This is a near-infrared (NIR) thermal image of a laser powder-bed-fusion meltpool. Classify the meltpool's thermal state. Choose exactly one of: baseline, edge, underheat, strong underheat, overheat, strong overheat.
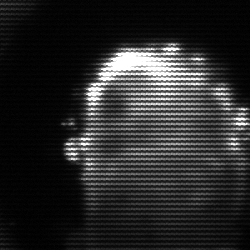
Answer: baseline